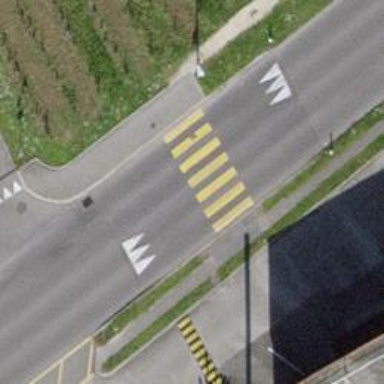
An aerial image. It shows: Uncontrolled crossing on the road.